Question: I'm trying to inspect a simple custom component made in Ionic 3. When i inspect it, chrome doesn't highlight the area of the custom component. It only highlights the area if i select a element inside the custom component.
To help u understand it better i've put screenshots of the problem im facing.
The picture shows a div element inside the custom element star-rating, which is being highlighted. This is okay.
<URL>
But now when i select star-rating element(which is the custom component) , it doesn't highlight anything as you can see in the image below.
[
This is causing a problem when i want to add border to the custom component like this.
'''
star-rating{
border:1px solid #000;
border-bottom:0px;
}
'''
resulting in
<URL>
I could add border in the div tag instead to solve this problem. But i don't want to do that because I want to use this selector for adding css to the last child of star-rating.
'''
star-rating:last-child{
border-bottom:1px solid #000;
}
'''
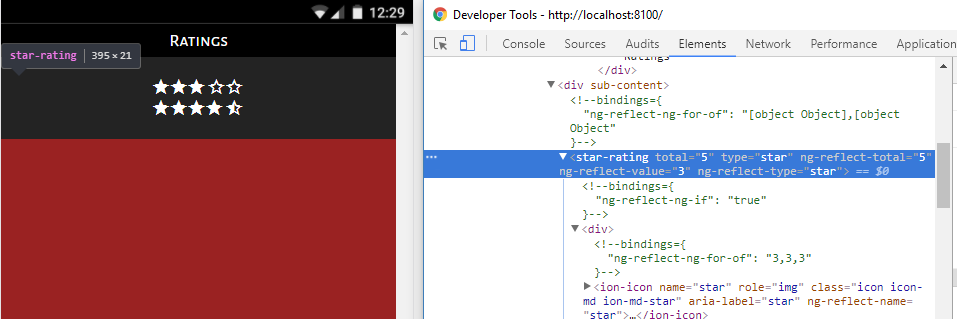
Answer: That's because 'custom-elements' use 'display: inline' by default. You can add the following styles to your component:
'''
:host {
display: block;
}
'''